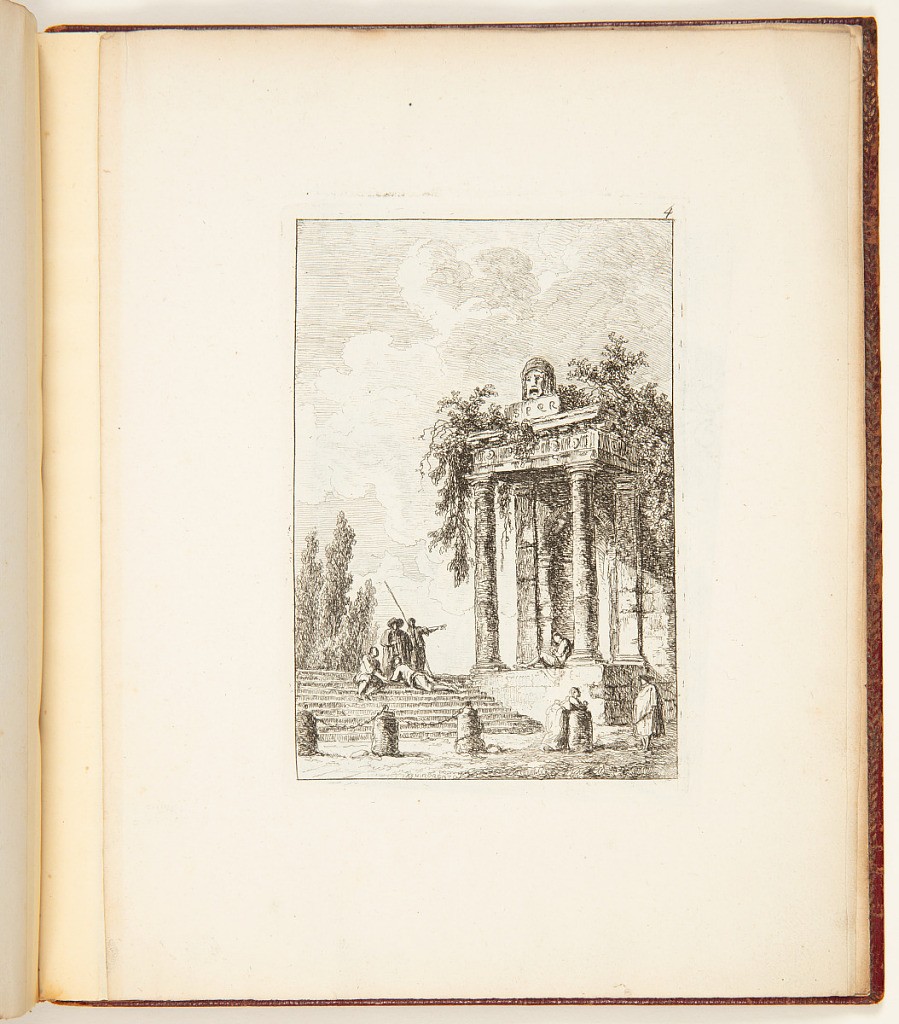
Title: The Stairs by the Four Posts
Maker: Hubert Robert, French, 1733 – 1808
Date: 1810–29
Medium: Etching on paper
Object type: Print
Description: A view of a classical monument in ruins, with a portico supported by columns, mounted by a mask, and a tablet with the letters ‘SPQR', and stairs to the left. Figures stand and sit on and around the stairs and monument. The plate is numbered.